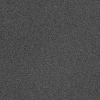
Atmospheric dust classification: dusty